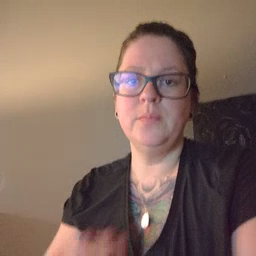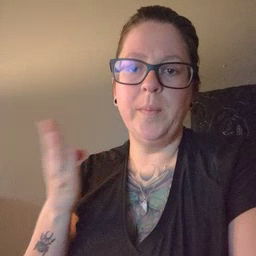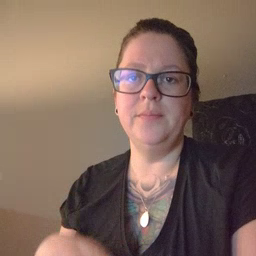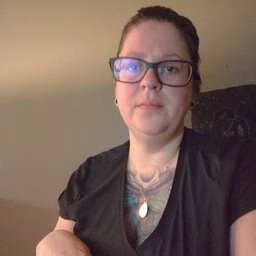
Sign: open